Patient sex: F
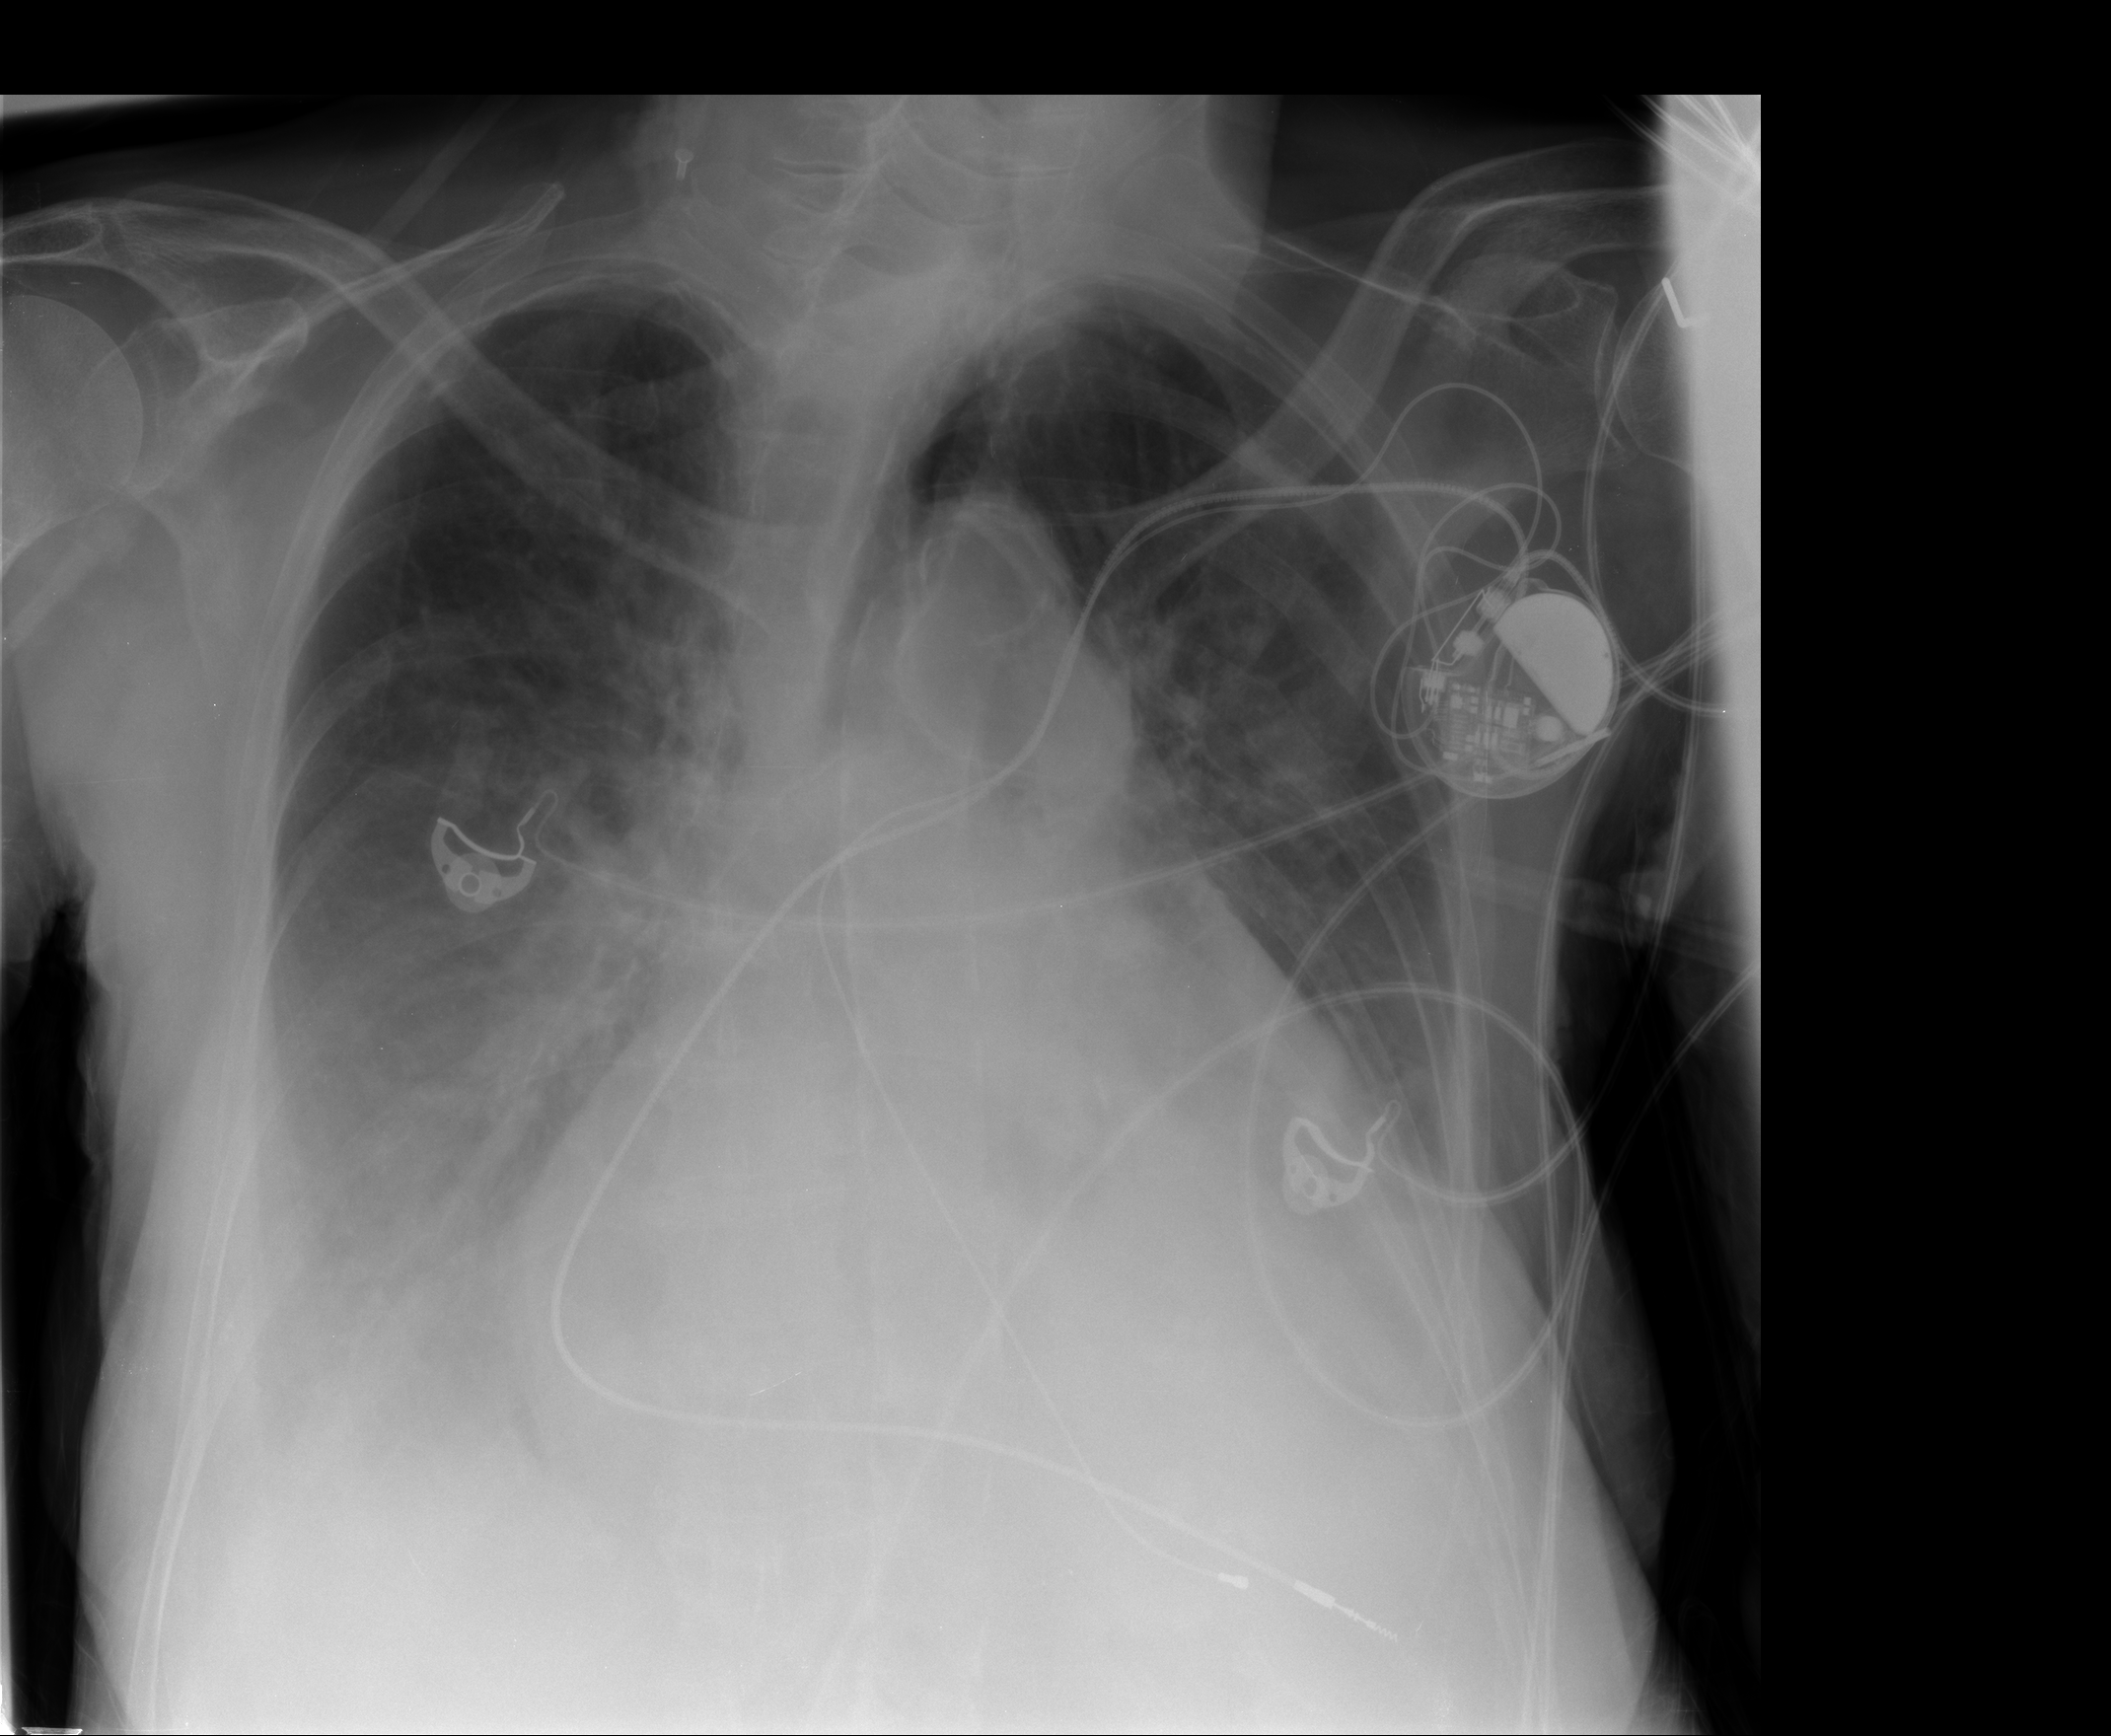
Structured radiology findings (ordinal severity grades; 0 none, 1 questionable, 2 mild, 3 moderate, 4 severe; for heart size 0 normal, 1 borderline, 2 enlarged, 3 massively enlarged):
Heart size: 3
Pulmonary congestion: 3
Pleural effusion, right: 3
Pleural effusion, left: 2
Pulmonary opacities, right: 0
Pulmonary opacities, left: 2
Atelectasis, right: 3
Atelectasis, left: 3